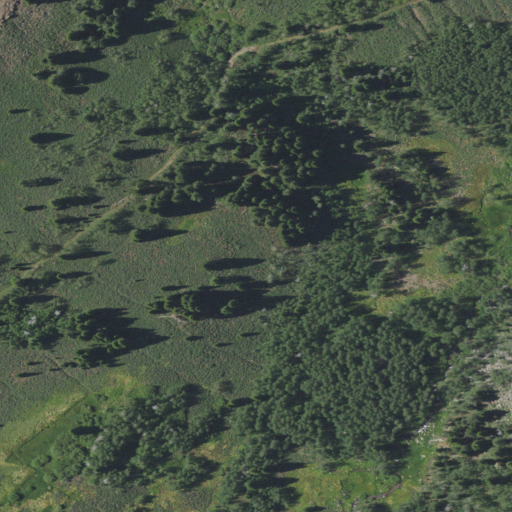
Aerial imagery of plain(s) in California named Mill Creek Meadows containing shrub and evergreen forest